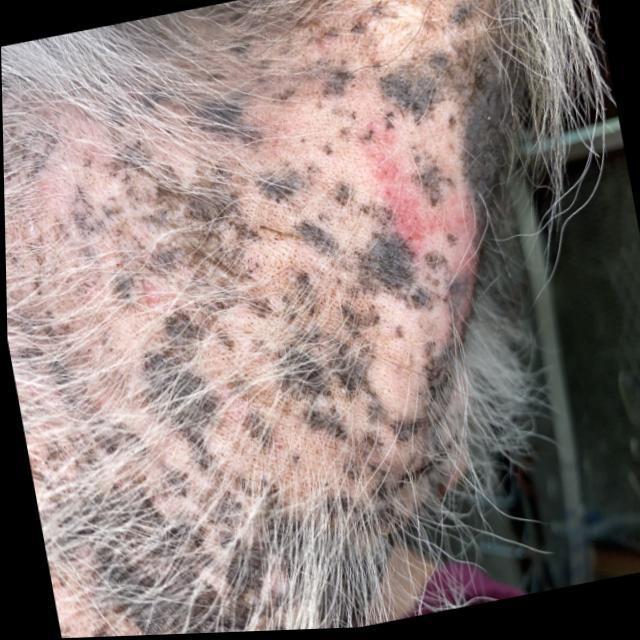
Canine demodicosis (Demodex mange) — caused by Demodex canis mites. Presents with alopecia, follicular papules, pustules, and comedones. Often localized on face and forelimbs.